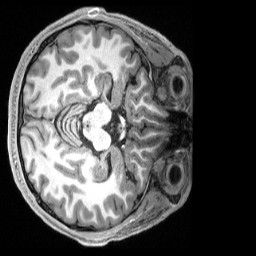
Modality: T1w
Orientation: axial
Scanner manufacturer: siemens
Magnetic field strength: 3 T
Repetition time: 2.5 s
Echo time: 0.00231 s